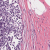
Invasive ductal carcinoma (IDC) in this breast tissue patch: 0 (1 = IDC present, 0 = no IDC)